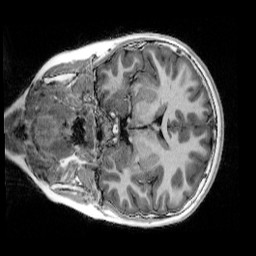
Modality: UNIT1_denoised
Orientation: coronal
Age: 9
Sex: female
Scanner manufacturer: siemens
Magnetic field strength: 3 T
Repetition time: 4 s
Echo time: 0.00303 s